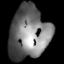
Tissue: prostate
Cell type: T cells
Senescence score: 0.2018
Nuclear area (px): 2025
Mean DAPI intensity: 118.012